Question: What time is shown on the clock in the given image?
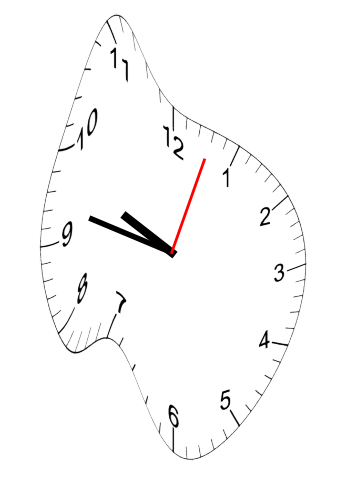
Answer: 09:47:03